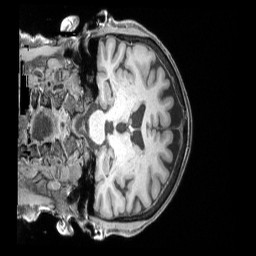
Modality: T1w
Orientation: coronal
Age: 83
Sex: female